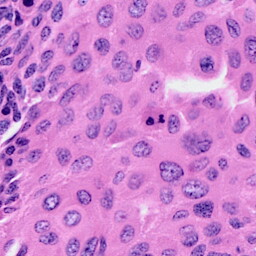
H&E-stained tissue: Cervix